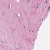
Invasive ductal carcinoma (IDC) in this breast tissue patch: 0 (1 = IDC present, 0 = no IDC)